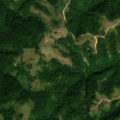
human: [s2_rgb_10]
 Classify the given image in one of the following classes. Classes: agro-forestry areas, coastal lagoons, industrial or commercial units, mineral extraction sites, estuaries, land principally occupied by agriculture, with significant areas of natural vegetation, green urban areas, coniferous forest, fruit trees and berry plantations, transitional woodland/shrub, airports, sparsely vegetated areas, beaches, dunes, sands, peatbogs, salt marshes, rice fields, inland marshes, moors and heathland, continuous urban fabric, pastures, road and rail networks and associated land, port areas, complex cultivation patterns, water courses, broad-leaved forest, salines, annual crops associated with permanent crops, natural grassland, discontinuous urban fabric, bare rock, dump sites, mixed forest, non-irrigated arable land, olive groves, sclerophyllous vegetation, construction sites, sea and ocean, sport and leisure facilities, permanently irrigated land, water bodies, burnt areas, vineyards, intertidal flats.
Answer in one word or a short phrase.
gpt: land principally occupied by agriculture, with significant areas of natural vegetation, broad-leaved forest